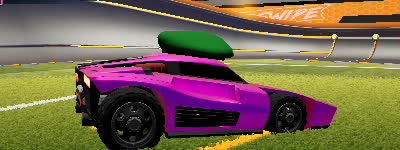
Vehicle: breakout